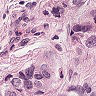
Metastatic tissue present: yes